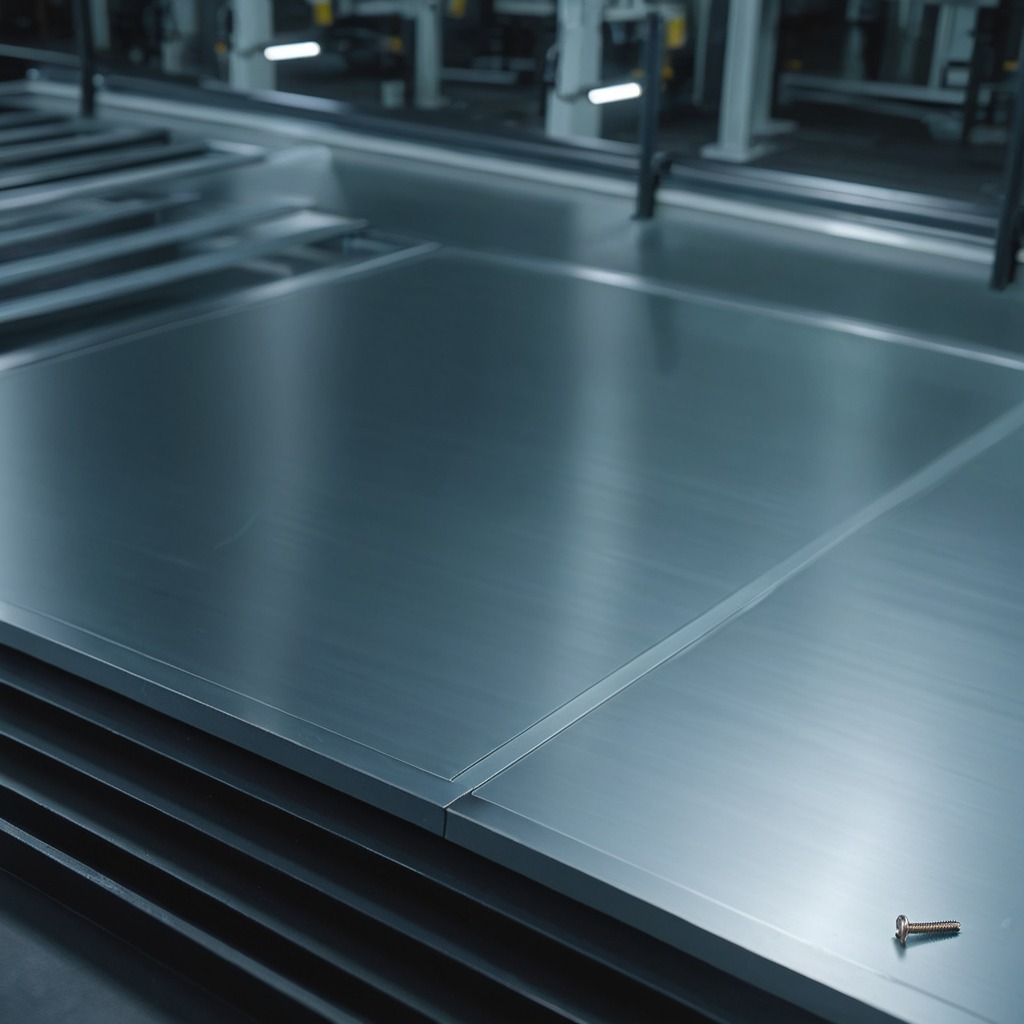
A metal screw is lying on a metal table in a machine shop under fluorescent lights.